Interaction volume radius: 10 \u00c5
Interaction volume height: 25 \u00c5
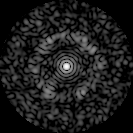
Disorder parameter: 0.7659